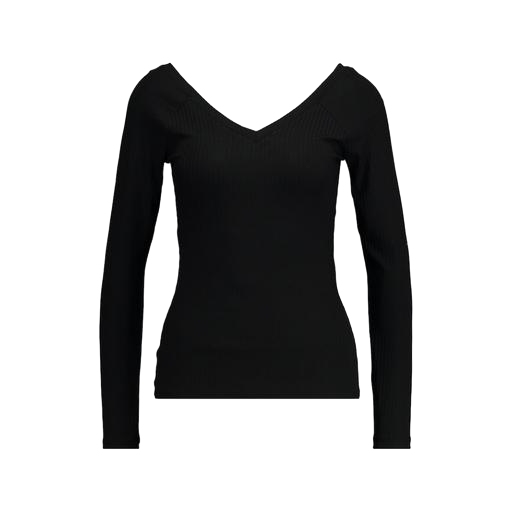
black v-neck top only macy, black long-sleeve v-neck top, black henley long-sleeved ribbed-jersey top, white background